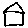
Label: house